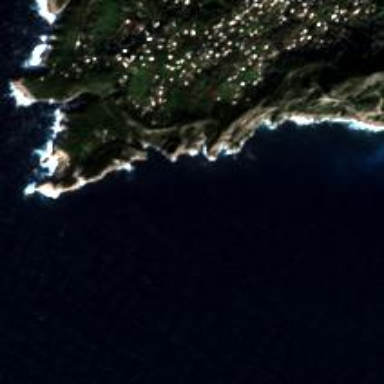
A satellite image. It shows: Breathtaking coastline.